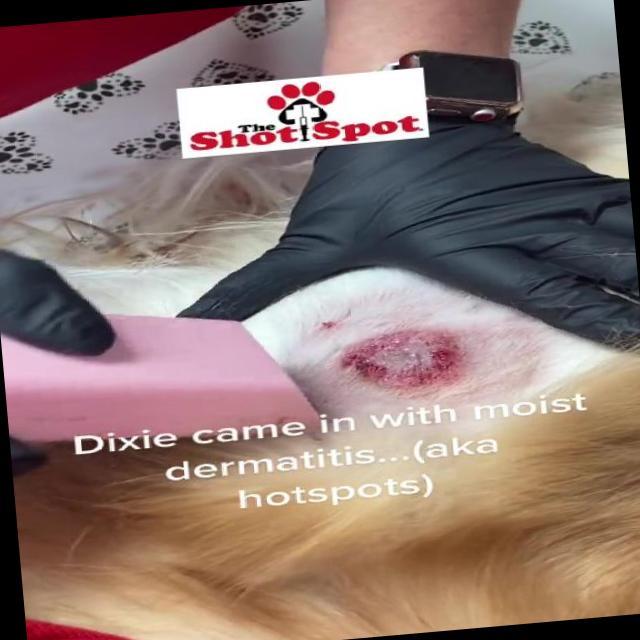
Canine dermatitis — inflammation of the skin presenting with erythema, pruritus, papules, and excoriation. May be allergic, contact, or atopic in origin.